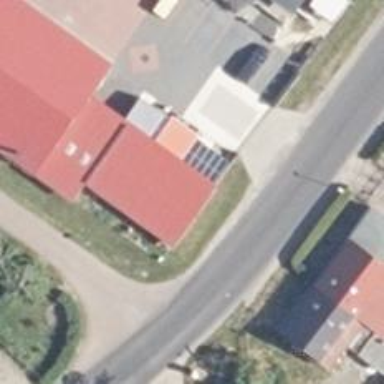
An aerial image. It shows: Hardware shop.